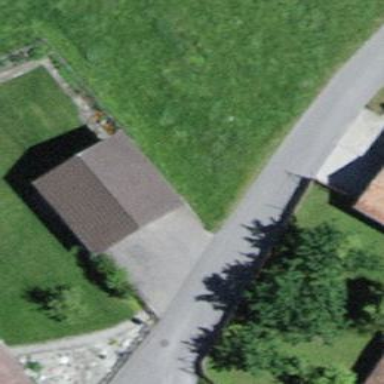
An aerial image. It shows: Garage building.